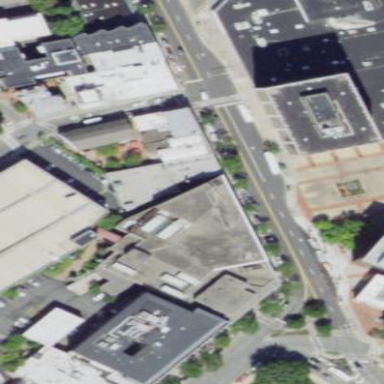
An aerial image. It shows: Department store building.